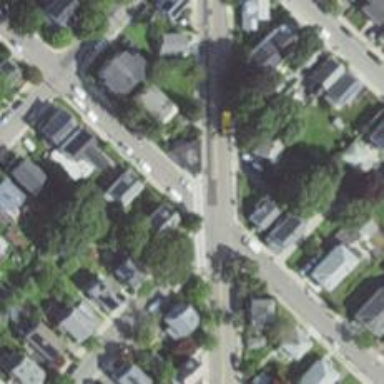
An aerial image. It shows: Stop road.